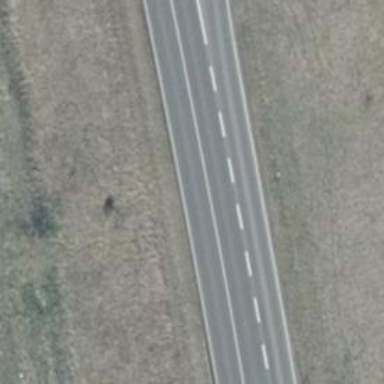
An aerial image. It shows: Asphalt motorway of trunk classification.